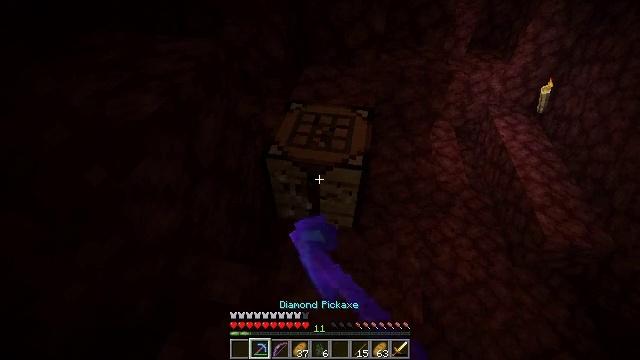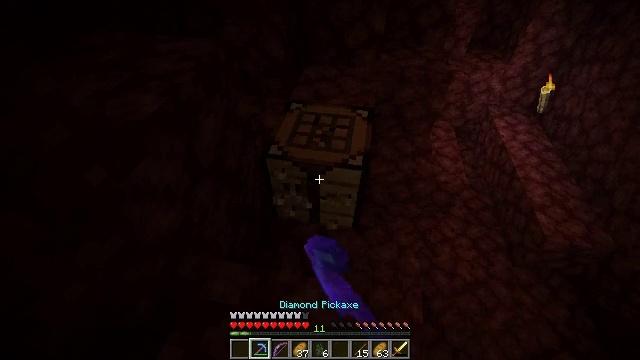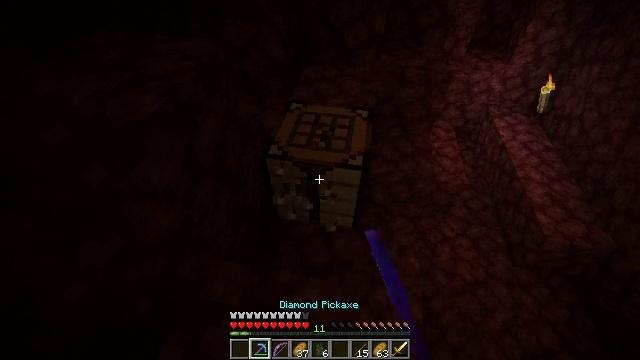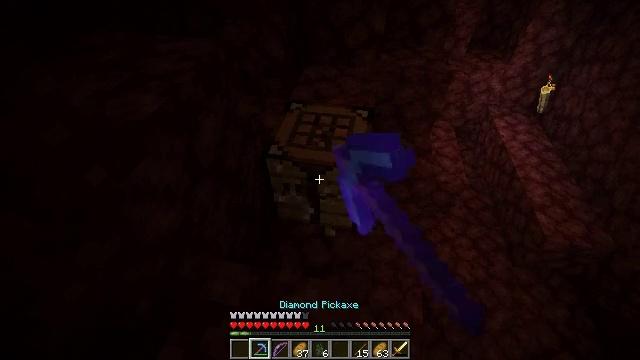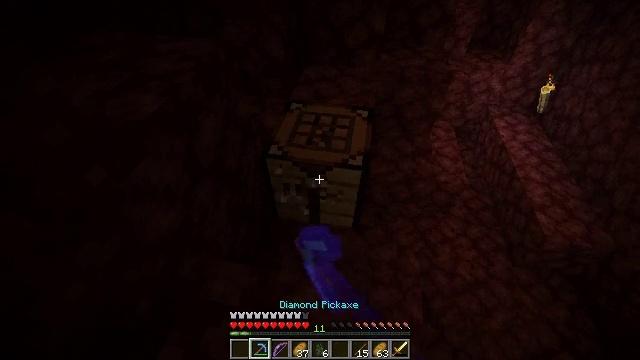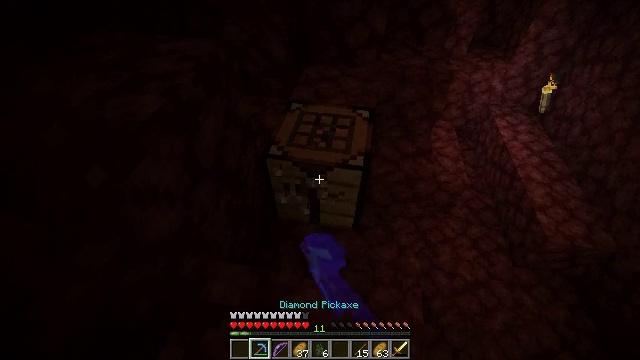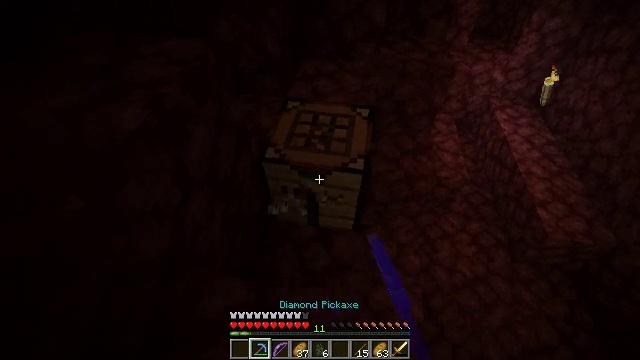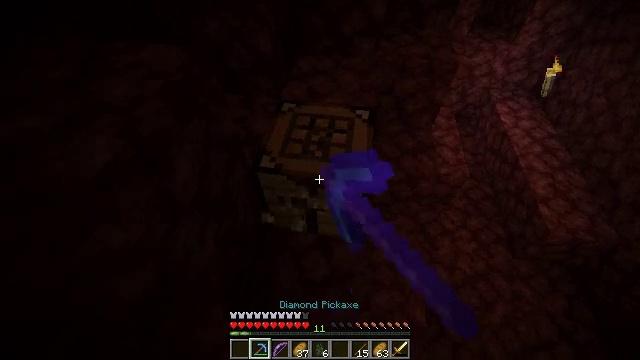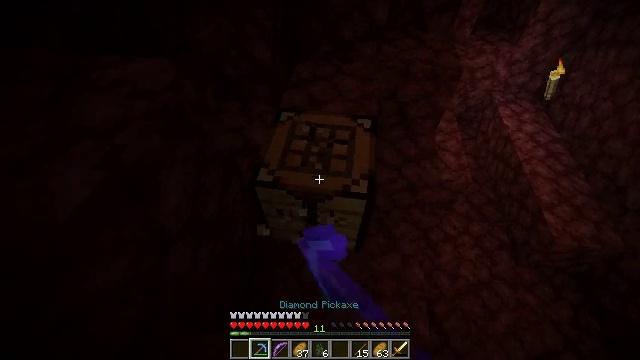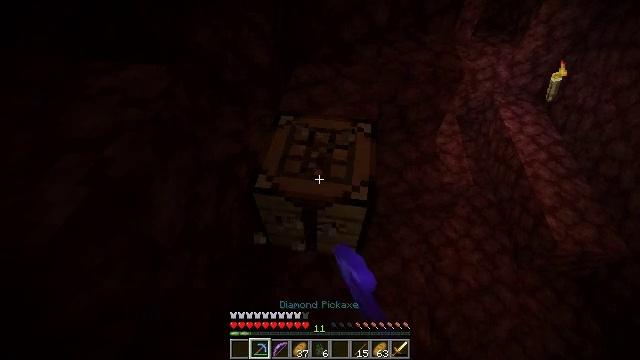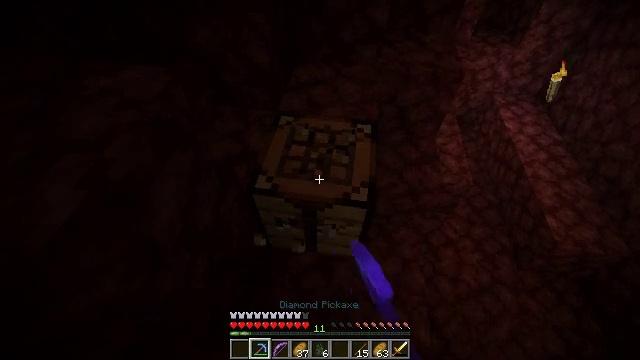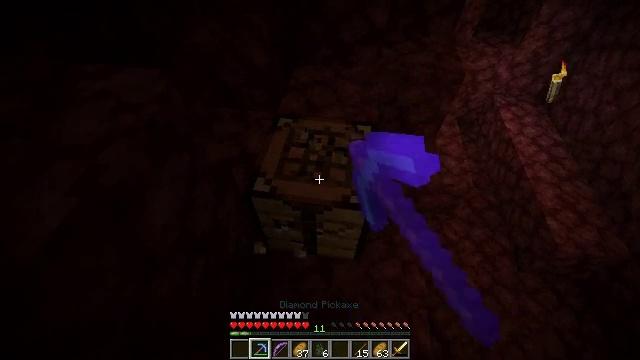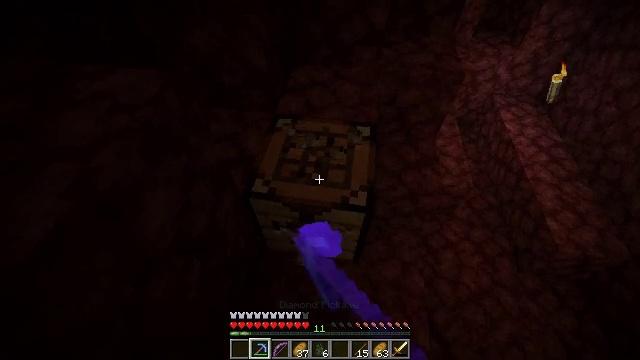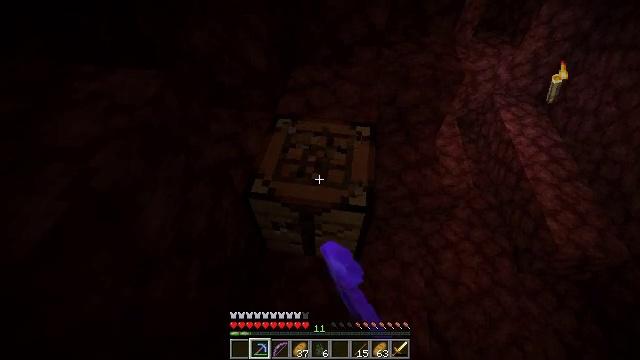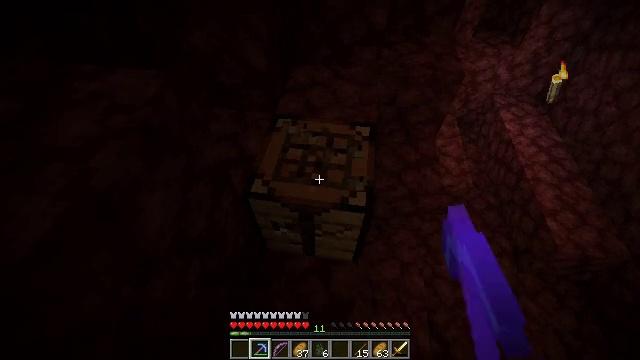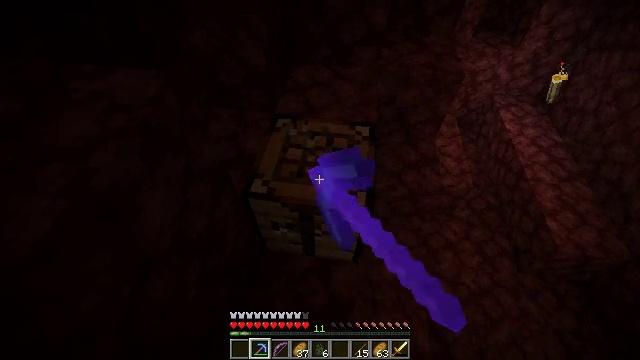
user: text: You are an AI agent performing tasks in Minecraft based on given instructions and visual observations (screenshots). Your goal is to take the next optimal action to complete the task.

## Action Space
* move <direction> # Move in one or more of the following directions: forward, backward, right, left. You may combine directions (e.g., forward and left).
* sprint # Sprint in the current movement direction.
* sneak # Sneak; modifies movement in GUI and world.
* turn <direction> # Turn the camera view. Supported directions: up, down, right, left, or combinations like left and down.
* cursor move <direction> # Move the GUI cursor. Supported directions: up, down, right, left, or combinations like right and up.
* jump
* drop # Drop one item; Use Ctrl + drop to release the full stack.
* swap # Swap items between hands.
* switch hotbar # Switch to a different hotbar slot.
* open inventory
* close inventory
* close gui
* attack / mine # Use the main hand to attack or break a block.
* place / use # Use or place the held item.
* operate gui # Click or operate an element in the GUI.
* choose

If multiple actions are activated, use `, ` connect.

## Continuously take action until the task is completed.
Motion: motion action
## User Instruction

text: Mine block crafting table.
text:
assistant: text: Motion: attack / mine
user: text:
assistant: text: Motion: attack / mine
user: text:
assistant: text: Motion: attack / mine
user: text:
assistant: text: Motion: attack / mine
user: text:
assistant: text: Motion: move forward, attack / mine
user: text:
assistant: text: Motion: move forward, turn down, attack / mine
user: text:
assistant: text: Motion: move forward, turn right and down, attack / mine
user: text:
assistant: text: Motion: attack / mine
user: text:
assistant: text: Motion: attack / mine
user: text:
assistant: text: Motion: attack / mine
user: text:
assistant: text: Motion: attack / mine
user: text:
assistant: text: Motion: attack / mine
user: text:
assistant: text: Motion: attack / mine
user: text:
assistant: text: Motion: attack / mine
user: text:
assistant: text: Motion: attack / mine
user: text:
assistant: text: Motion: attack / mine
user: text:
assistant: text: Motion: attack / mine
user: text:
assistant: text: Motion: attack / mine
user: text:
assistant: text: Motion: attack / mine
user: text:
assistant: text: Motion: attack / mine
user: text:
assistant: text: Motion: attack / mine
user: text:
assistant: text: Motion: attack / mine
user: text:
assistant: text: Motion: turn down, attack / mine
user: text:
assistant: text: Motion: attack / mine
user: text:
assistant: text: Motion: attack / mine
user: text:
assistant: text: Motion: attack / mine
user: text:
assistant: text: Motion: attack / mine
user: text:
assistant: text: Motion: attack / mine
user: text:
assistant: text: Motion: attack / mine
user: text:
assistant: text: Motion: attack / mine